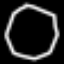
Label: octagon